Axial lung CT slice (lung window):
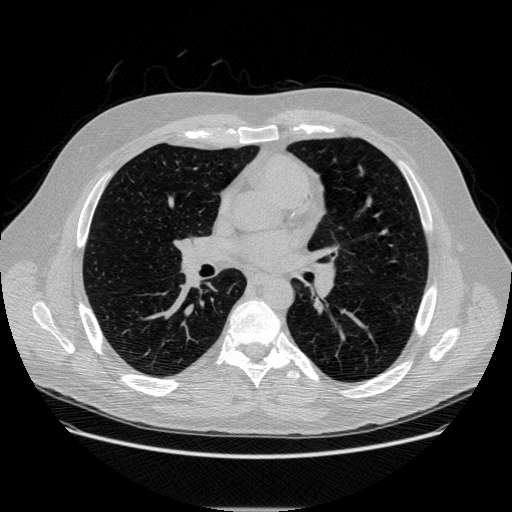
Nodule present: no